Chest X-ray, PA view. Patient: 47 years old, sex M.
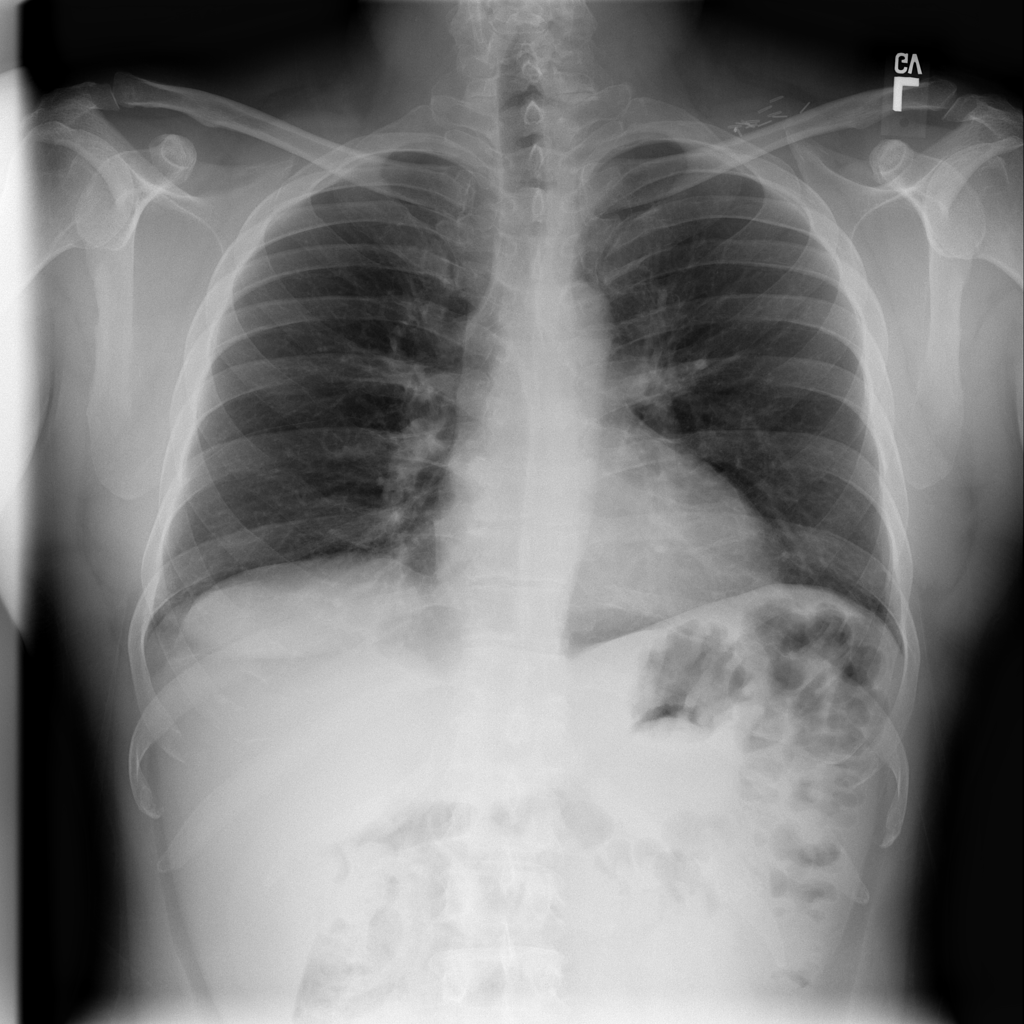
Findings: No Finding